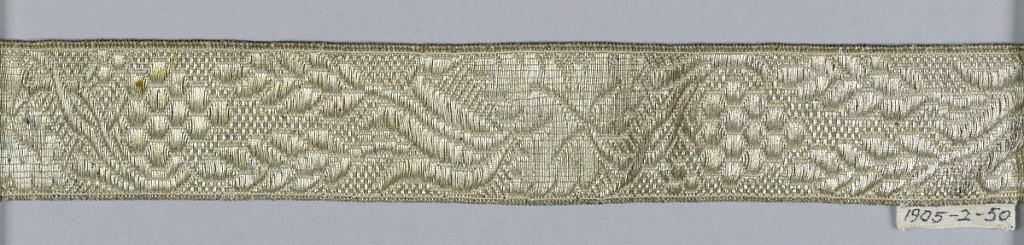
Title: Trimming
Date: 18th century
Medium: silk, silver metallic thread Technique: woven
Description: Design of vine leaves and grapes in white and metallic thread.